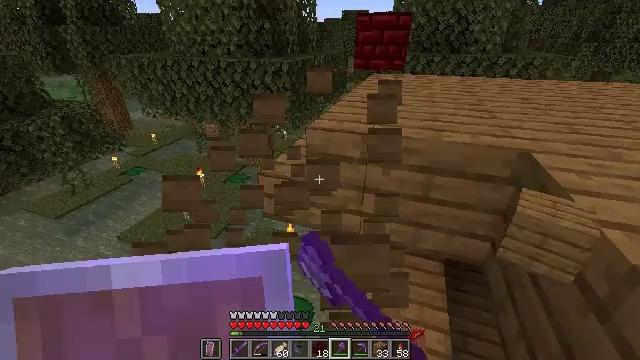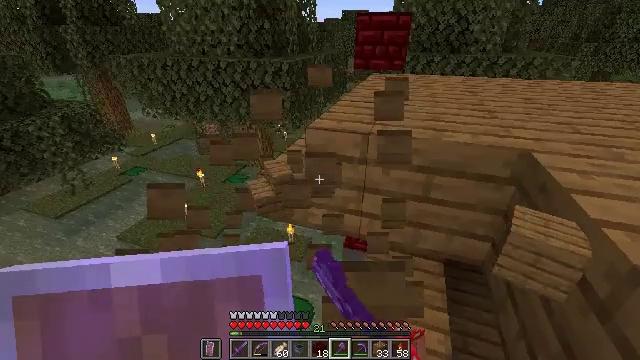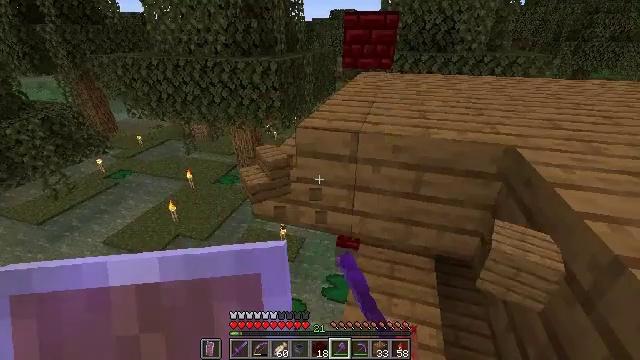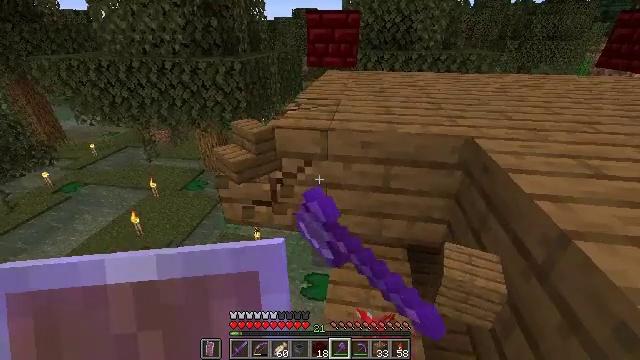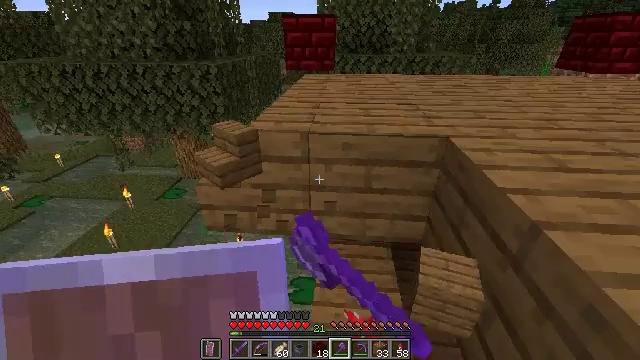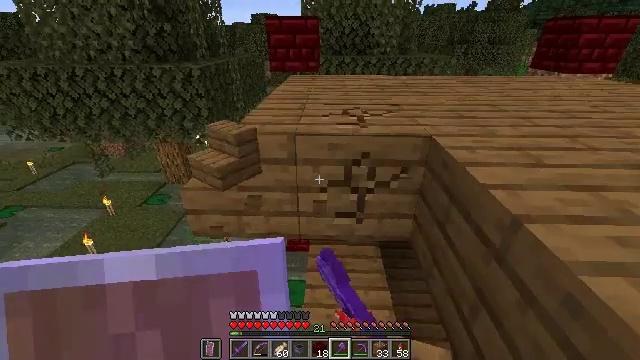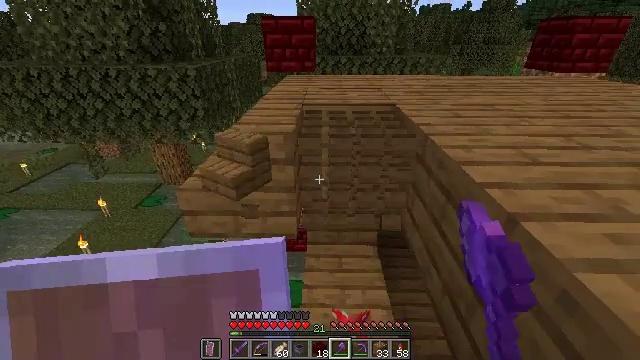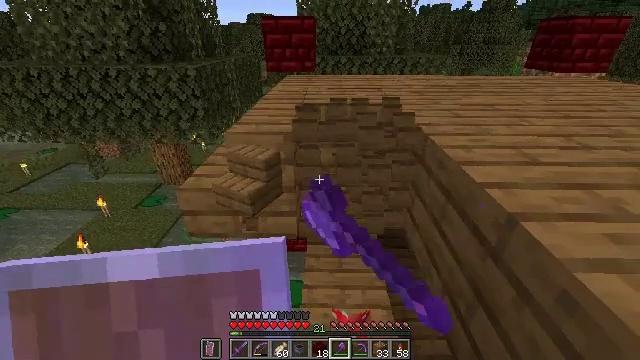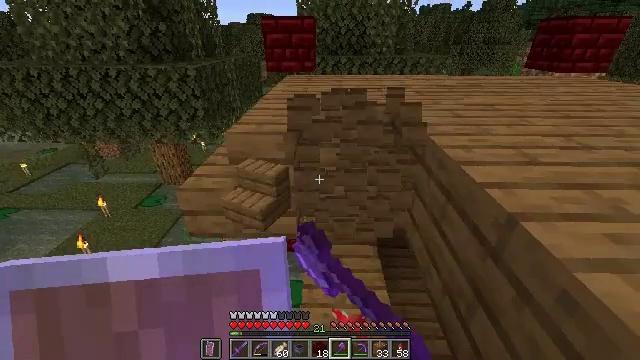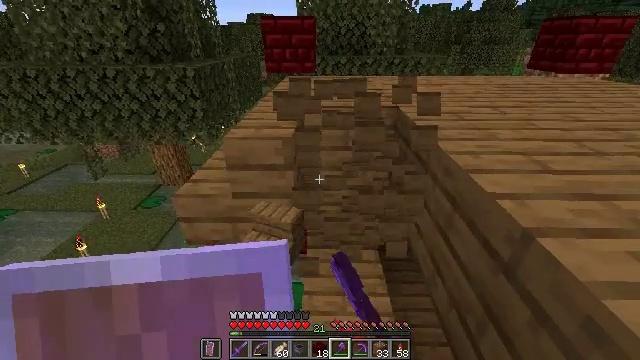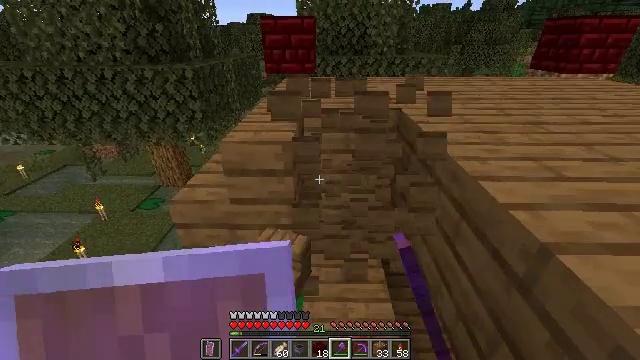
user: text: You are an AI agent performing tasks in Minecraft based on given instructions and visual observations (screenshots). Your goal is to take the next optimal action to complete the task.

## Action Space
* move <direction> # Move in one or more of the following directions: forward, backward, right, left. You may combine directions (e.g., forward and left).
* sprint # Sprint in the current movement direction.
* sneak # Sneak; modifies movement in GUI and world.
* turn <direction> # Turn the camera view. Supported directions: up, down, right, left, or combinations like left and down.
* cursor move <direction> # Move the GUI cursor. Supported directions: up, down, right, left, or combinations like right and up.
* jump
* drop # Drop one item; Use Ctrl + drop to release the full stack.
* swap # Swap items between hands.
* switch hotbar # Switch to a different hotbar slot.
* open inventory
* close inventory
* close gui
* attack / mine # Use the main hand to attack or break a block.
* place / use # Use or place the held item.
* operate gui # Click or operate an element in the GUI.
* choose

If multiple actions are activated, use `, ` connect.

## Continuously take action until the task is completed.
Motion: motion action
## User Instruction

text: Attack the spruce planks to recycle them.
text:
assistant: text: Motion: attack / mine
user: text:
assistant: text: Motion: turn right, attack / mine
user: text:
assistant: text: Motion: turn right, attack / mine
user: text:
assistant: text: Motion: turn right, attack / mine
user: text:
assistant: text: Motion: turn right, attack / mine
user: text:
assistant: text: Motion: attack / mine
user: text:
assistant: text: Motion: attack / mine
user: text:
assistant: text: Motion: attack / mine
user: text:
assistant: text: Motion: move forward, attack / mine
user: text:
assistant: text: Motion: move forward, attack / mine
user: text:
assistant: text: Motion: attack / mine